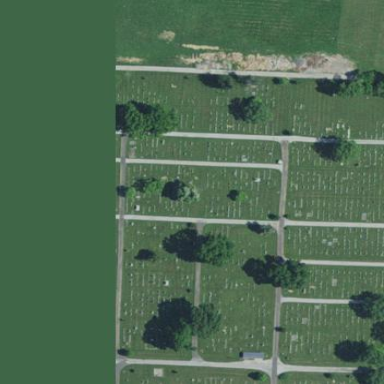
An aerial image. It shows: Cemetery.